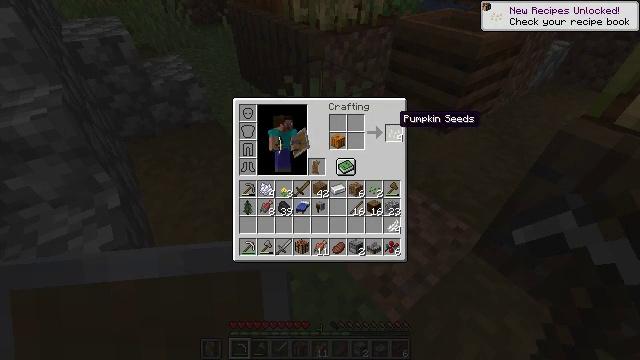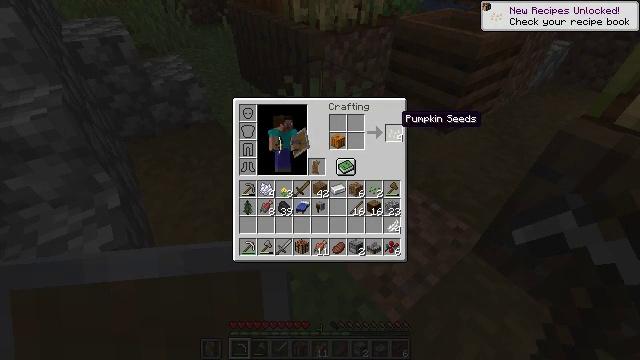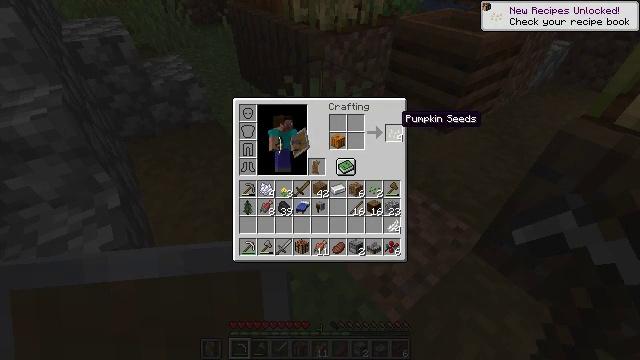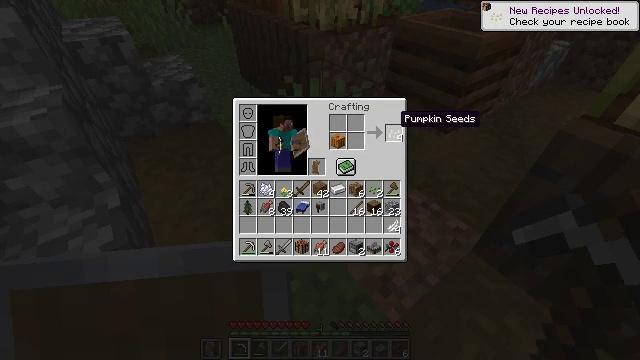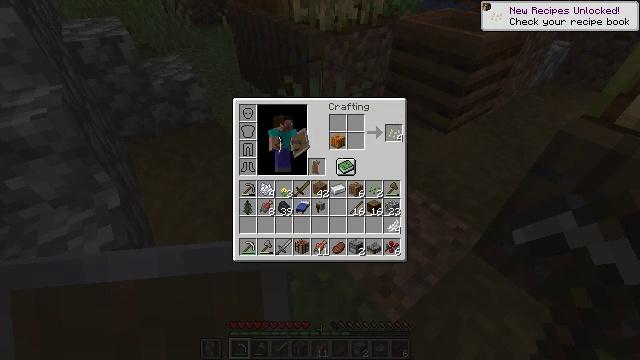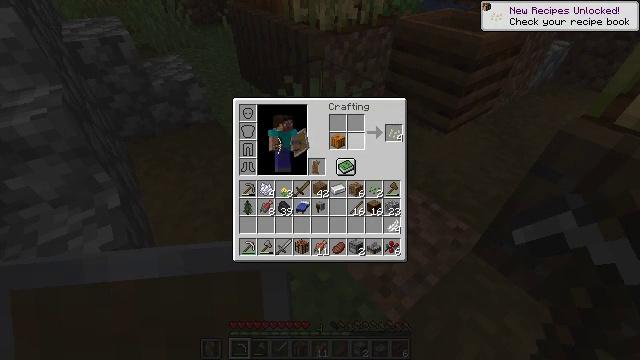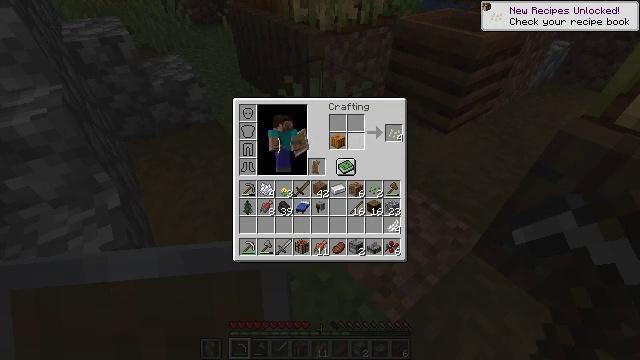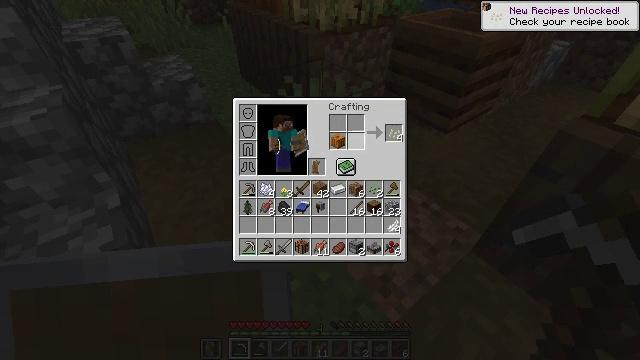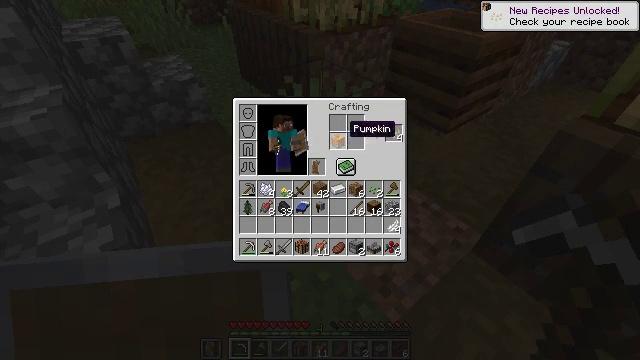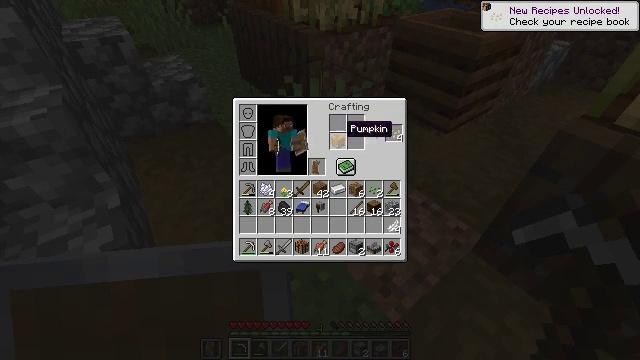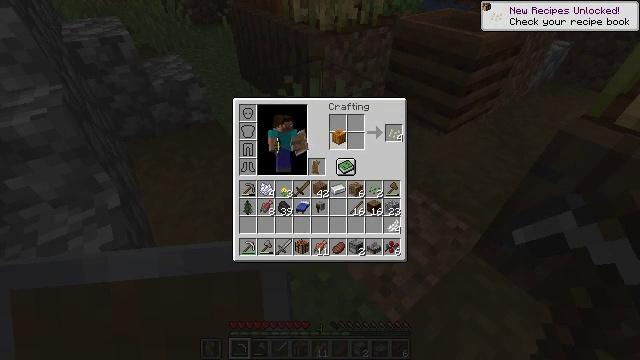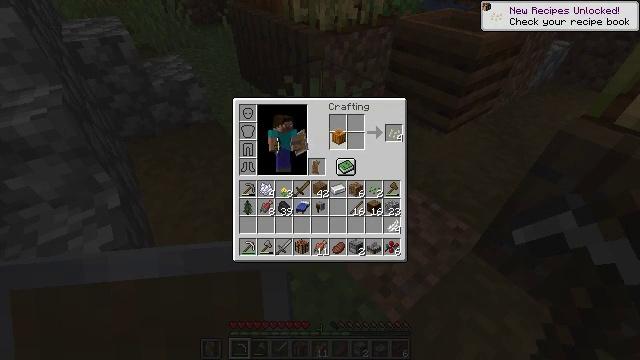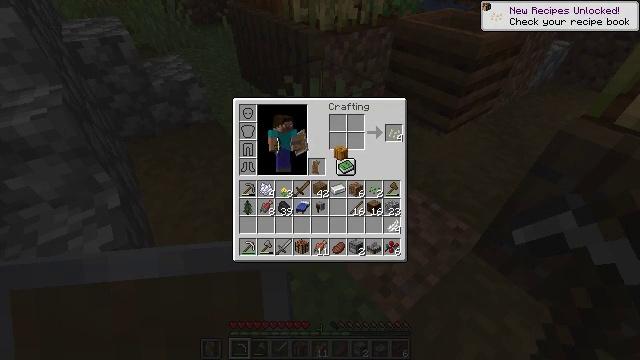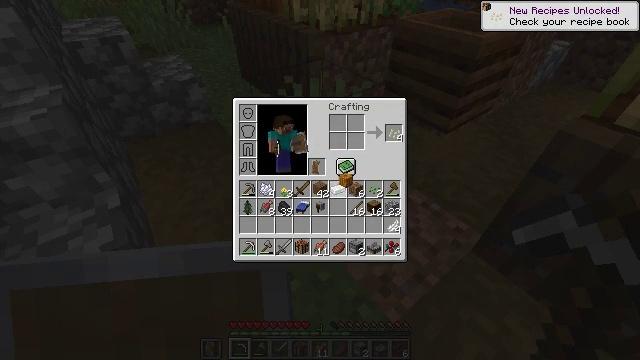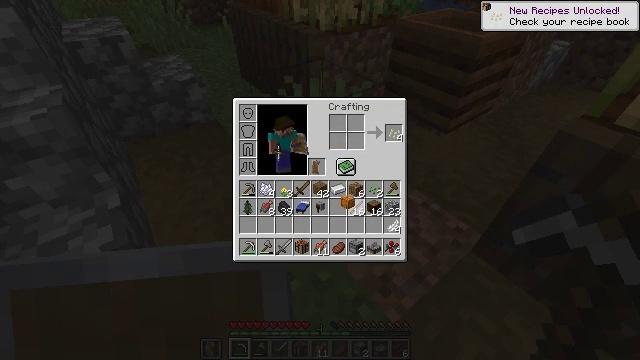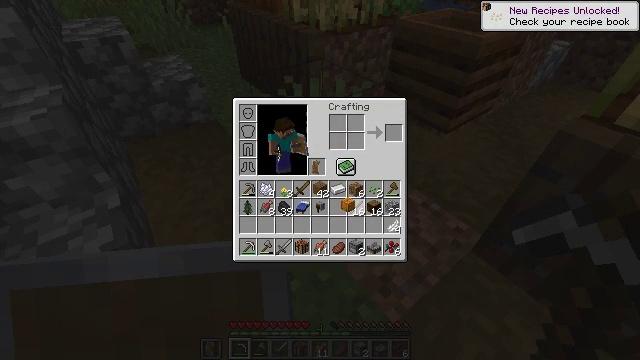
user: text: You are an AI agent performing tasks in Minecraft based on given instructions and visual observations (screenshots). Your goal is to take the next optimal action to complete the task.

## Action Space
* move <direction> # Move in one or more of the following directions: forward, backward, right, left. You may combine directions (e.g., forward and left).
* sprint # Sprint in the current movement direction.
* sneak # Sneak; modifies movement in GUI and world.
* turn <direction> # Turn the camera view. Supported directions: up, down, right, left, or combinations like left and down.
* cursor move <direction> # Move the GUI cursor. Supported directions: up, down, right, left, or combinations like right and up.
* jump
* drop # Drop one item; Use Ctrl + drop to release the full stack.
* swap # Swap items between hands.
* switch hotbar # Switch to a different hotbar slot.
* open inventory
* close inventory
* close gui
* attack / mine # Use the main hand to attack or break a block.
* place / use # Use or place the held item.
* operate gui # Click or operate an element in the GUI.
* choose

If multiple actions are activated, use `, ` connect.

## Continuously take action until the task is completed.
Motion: motion action
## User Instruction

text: Mine the pumpkin from the ground.
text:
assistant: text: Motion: no_op
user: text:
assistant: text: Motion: no_op
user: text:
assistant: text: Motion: no_op
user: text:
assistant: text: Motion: cursor move left
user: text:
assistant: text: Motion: cursor move left
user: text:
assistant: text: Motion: cursor move left
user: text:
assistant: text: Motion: no_op
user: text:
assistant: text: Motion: no_op
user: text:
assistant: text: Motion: no_op
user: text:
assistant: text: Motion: operate gui
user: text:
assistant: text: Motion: operate gui
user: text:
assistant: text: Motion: cursor move down
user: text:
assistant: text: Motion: cursor move down
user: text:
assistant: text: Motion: cursor move down
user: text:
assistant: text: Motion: no_op
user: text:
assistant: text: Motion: no_op
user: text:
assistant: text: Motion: no_op
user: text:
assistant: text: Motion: no_op
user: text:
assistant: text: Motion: no_op
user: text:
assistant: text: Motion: operate gui
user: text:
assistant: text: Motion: operate gui
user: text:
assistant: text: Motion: operate gui
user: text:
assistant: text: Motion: no_op
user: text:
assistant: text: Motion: no_op
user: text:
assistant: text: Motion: cursor move right and up
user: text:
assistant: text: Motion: cursor move right and up
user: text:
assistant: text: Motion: cursor move up
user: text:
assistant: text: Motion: cursor move up
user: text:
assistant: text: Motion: no_op
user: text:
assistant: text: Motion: cursor move left and down